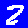
Digit: 2